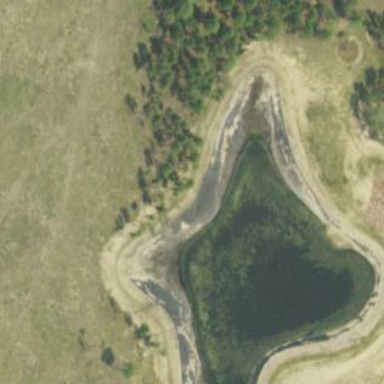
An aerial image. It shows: Man-made reservoir.